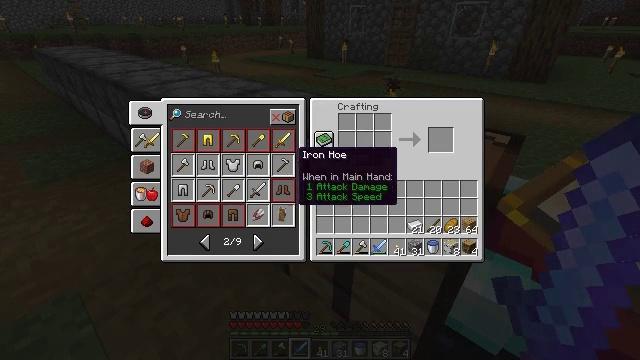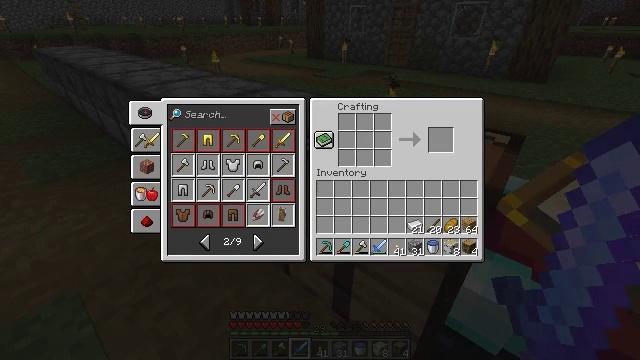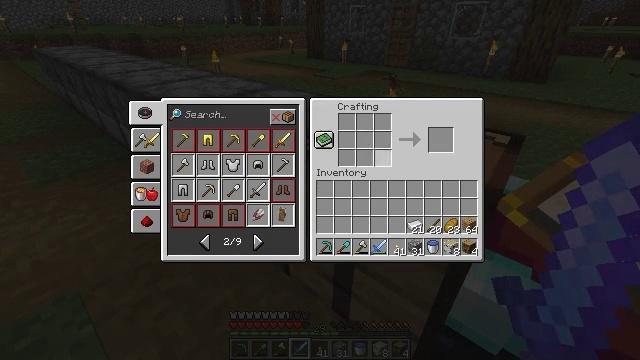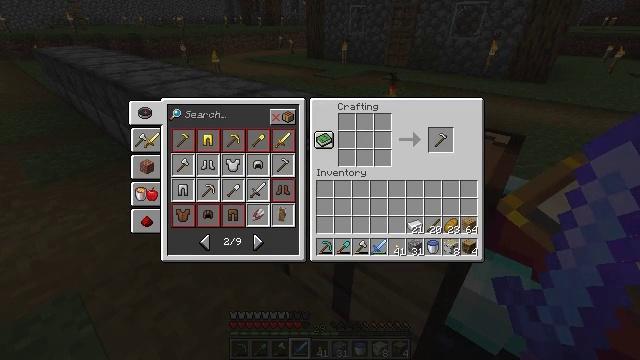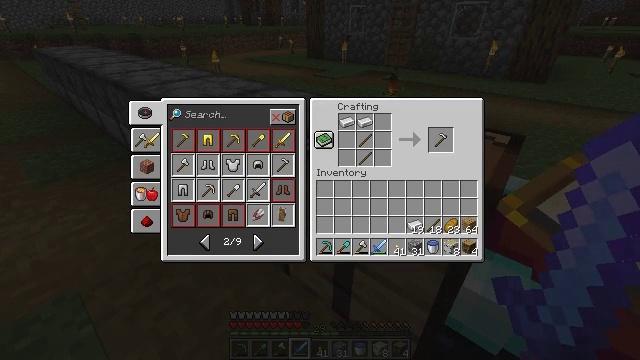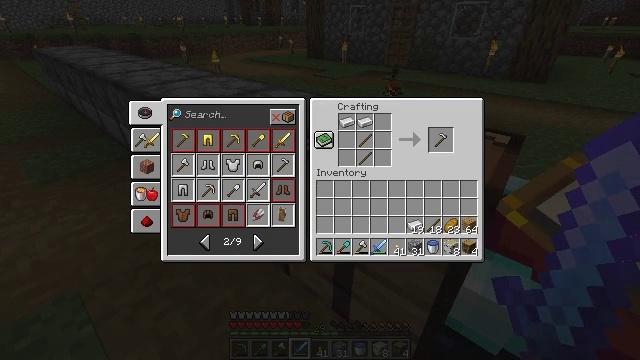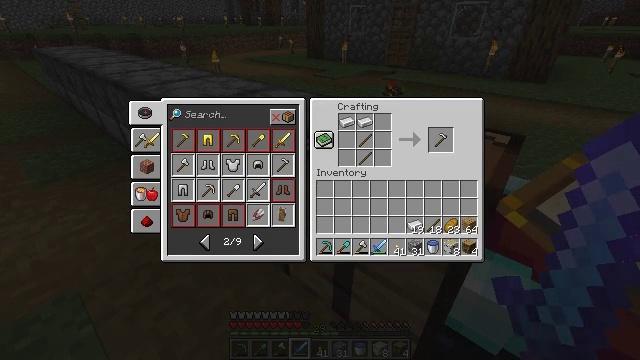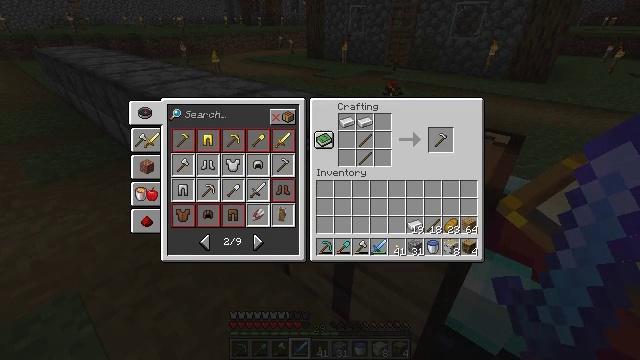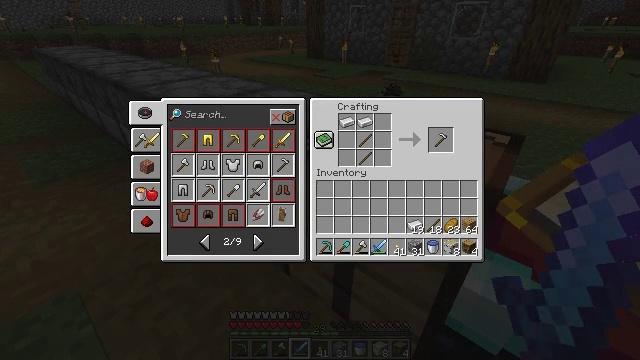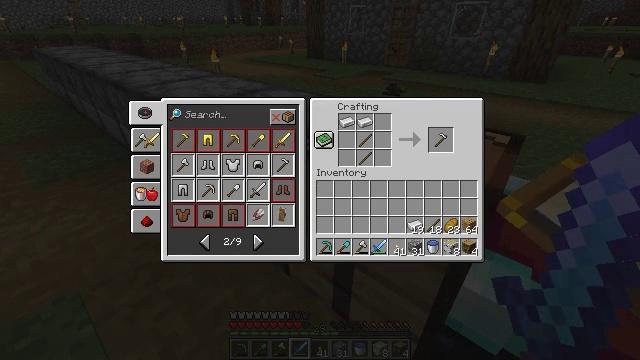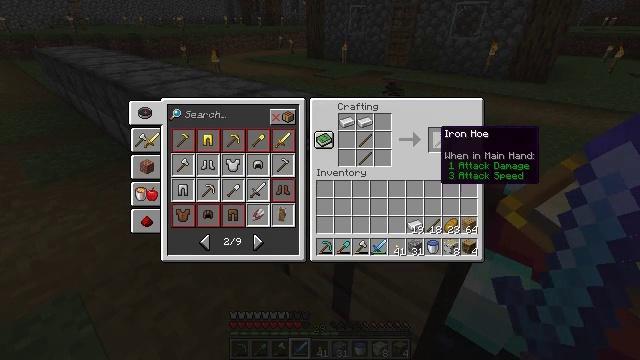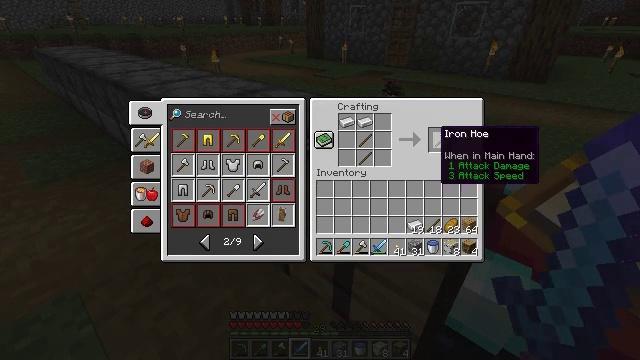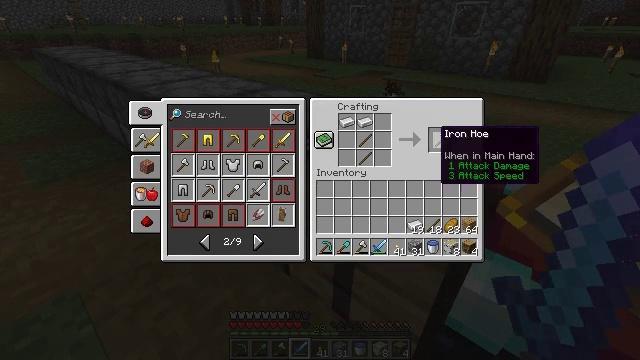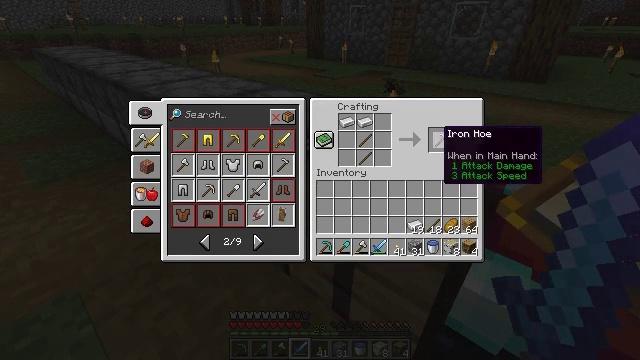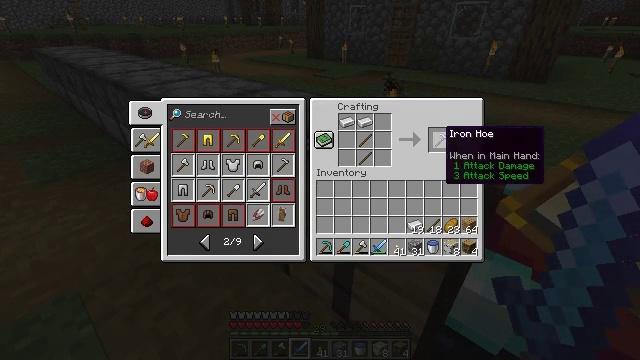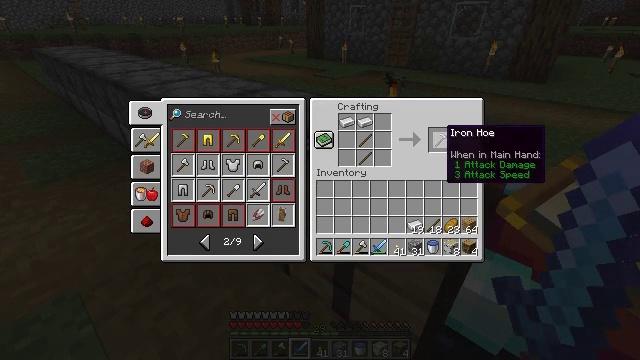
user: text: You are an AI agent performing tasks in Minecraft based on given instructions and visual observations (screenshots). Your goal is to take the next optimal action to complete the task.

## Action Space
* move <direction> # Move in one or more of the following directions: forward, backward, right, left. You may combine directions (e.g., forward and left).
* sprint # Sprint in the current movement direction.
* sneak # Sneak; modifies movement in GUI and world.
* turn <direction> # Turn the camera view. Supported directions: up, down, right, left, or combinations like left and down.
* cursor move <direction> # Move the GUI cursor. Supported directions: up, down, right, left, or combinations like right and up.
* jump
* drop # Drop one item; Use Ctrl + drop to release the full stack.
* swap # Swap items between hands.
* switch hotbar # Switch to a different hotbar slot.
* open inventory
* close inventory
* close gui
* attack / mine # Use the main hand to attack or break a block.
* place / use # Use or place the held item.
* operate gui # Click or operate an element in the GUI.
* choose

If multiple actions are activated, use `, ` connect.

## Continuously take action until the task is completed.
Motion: motion action
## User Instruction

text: Use two iron ingots and two sticks to craft an iron hoe.
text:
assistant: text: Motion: cursor move right
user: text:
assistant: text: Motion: cursor move right
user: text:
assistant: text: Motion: cursor move right
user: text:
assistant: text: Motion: cursor move right
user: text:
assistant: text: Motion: no_op
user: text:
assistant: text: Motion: no_op
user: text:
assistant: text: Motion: no_op
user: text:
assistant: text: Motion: no_op
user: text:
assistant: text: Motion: operate gui
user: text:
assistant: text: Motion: operate gui
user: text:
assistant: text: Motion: operate gui
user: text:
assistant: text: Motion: no_op
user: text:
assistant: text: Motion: no_op
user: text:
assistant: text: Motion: no_op
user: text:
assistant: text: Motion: no_op
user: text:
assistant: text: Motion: no_op
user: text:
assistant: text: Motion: no_op
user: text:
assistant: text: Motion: no_op
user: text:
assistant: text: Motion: operate gui
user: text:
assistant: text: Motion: operate gui
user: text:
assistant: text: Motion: operate gui
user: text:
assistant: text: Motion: cursor move down
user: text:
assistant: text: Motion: cursor move right and down
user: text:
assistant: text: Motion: no_op